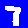
Digit: 7